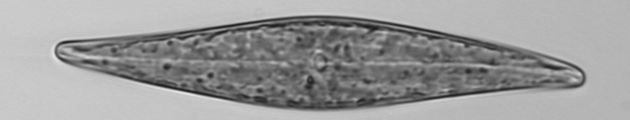
Label: Pleurosigma